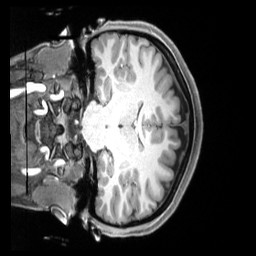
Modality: T1w
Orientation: coronal
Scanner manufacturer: siemens
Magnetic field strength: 3 T
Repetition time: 2.5 s
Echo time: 0.00218 s